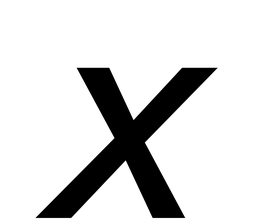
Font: InstrumentSans-Italic_Medium_Italic